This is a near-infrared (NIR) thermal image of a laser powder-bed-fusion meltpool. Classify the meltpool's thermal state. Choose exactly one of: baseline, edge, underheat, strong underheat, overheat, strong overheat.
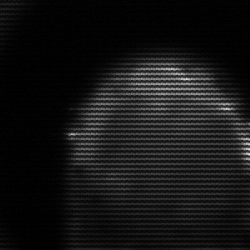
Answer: edge